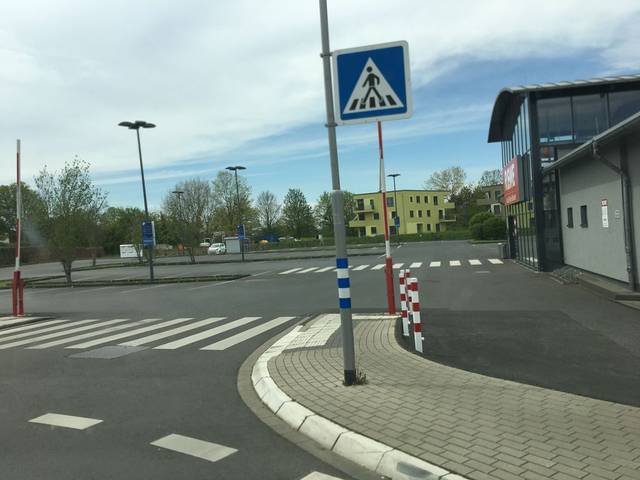
Region: Germany
Coordinates: 50.814, 6.811